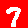
Digit: 7